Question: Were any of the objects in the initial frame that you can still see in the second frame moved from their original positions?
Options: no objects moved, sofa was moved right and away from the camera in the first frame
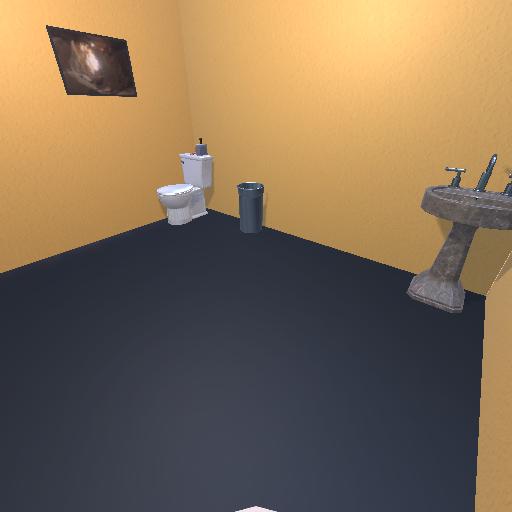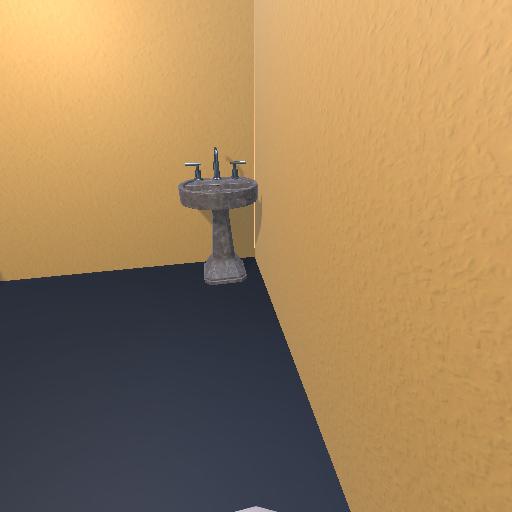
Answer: no objects moved